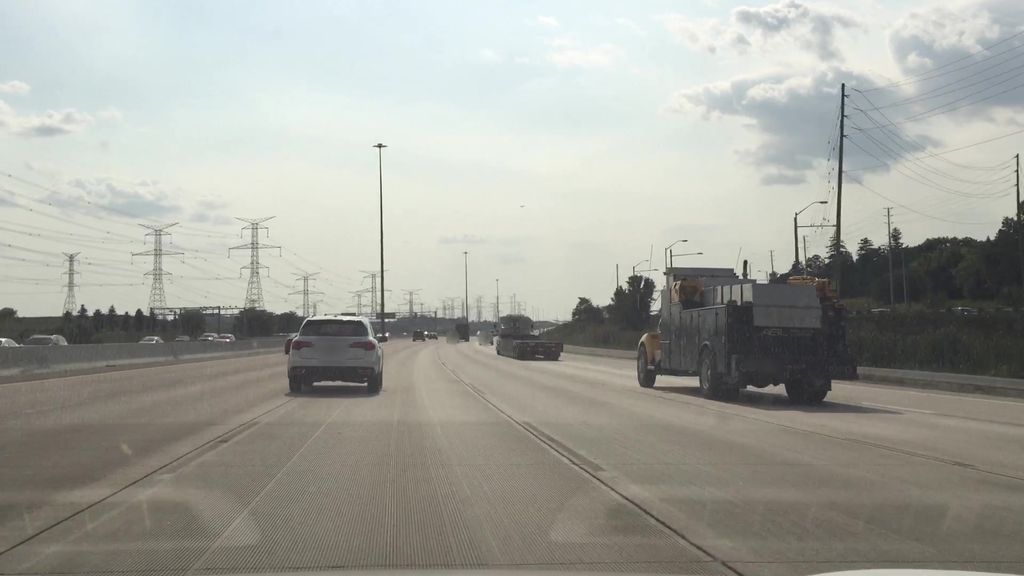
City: toronto